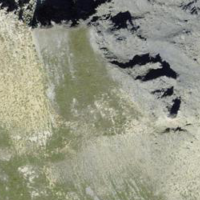
EUNIS habitat code: 48
Species observed at this site:
Corvus corax